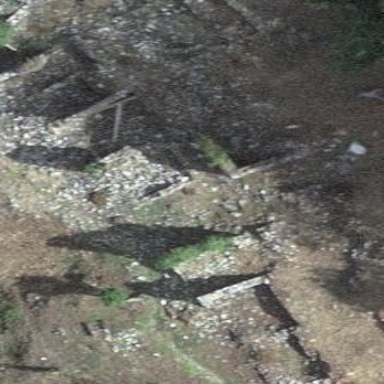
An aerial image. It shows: Ruins of building.